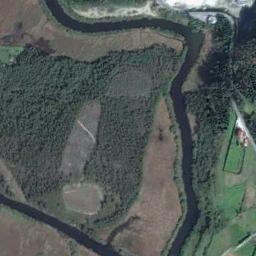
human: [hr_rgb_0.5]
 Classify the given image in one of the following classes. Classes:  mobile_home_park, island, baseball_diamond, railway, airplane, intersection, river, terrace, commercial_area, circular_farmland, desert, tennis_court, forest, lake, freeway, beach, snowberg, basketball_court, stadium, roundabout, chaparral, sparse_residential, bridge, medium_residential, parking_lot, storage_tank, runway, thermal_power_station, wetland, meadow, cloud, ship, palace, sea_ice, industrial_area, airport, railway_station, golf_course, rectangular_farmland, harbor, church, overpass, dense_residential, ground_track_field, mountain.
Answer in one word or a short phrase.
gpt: river